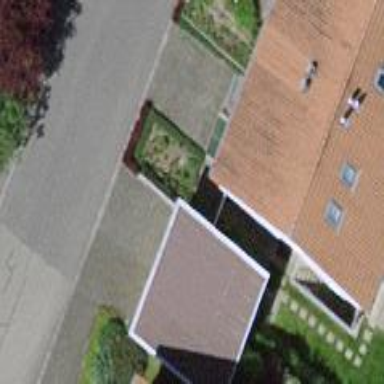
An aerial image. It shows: Garage building.